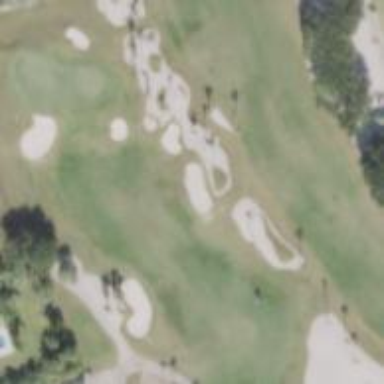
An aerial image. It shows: View of golf hole.